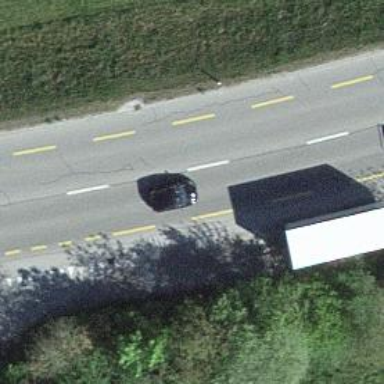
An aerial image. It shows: Primary road with asphalt surface and designated cycle lane.